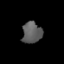
Tissue: lung
Cell type: Epithelial cells
Senescence score: 0.2137
Nuclear area (px): 409
Mean DAPI intensity: 93.066